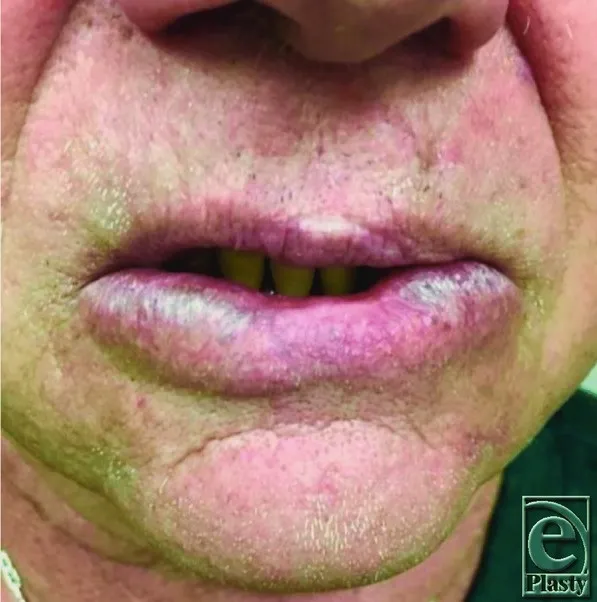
Lip defect on initial presentation.
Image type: medical_photograph (skin_photograph)